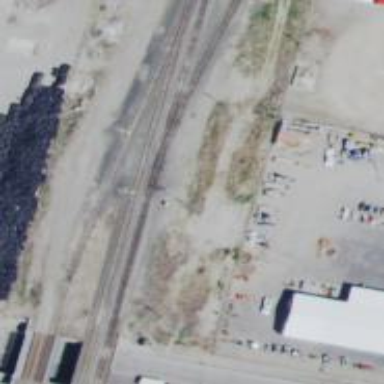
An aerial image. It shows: Railway siding for service.